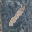
Label: 1